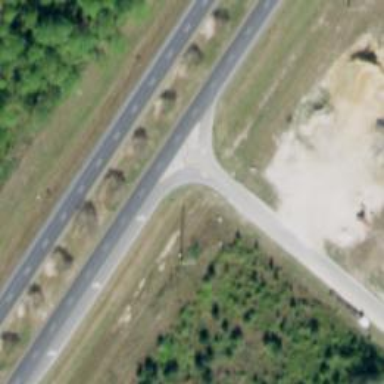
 surfaced with asphalt. It is classified as trunk highway."